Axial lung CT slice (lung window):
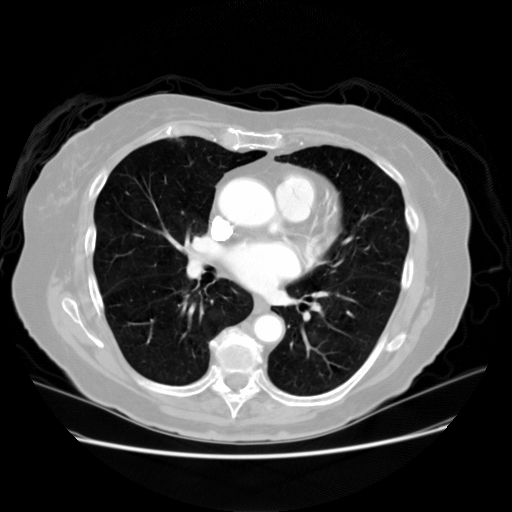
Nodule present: no